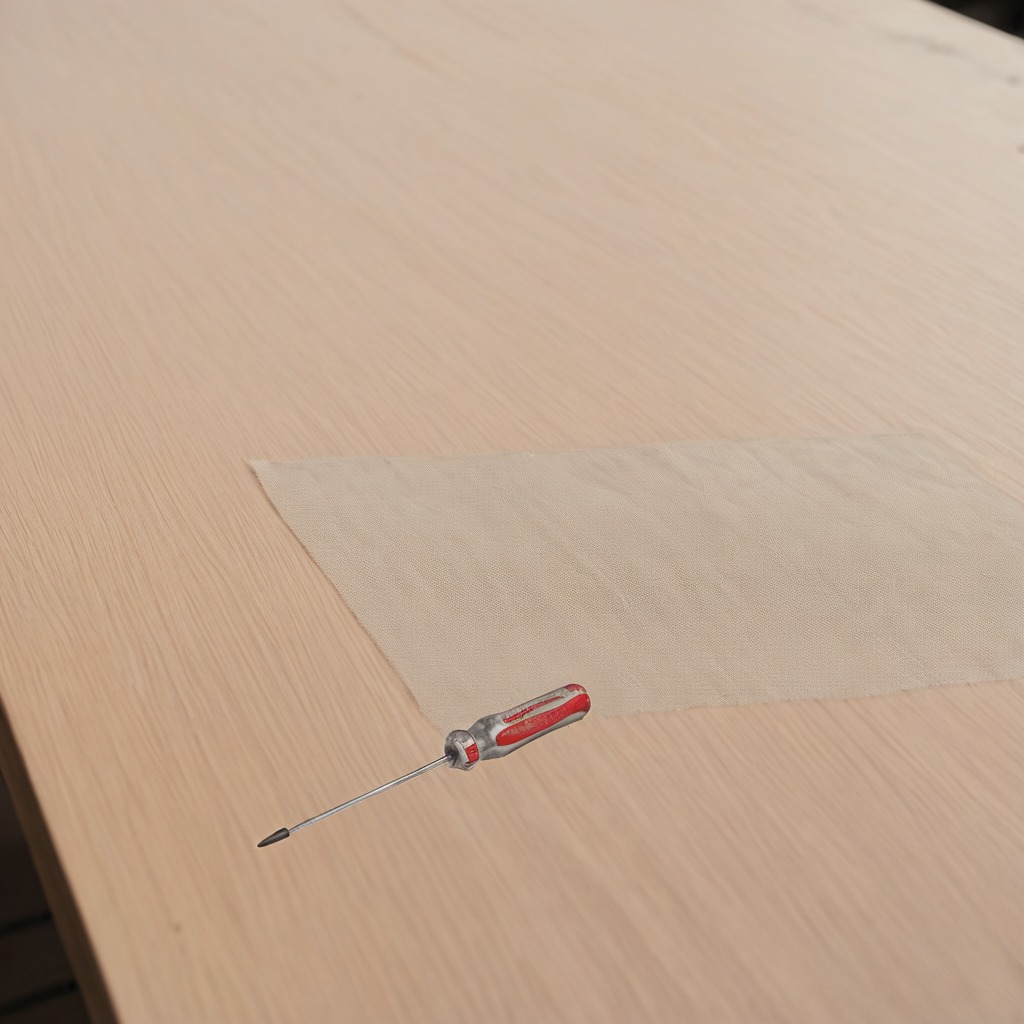
A screwdriver lying on a wooden table in an outdoor workshop during daytime bright natural light soft shadows worn but beneath the cloth